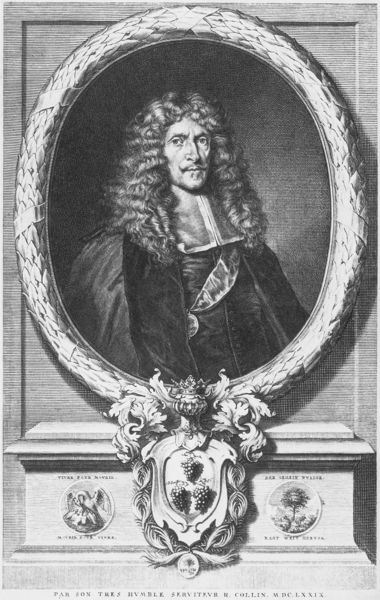
Titel: Porträt von Joachim von Sandrart
Schlagwörter: mann, nase, zeichnung, blick, schnurrbart, barock, kragen, portrait, porträt, mantel, krone, locken, oval, trauben, perücke, schärpe, streng, kranz, wappen, emblem, epitaph, staatsmann, ehrentafel, 18. jahrhundert, halbfrontal, epigraph, kolar